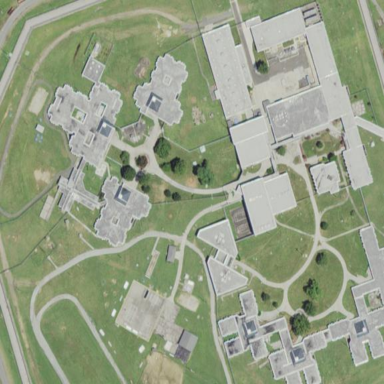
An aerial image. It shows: Prison with wall around it.